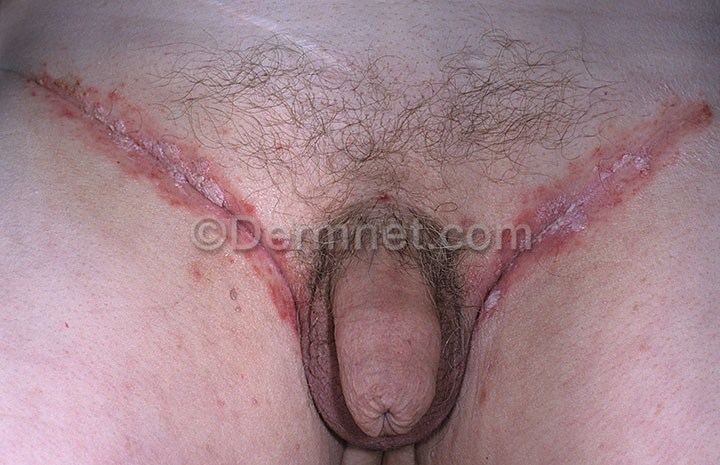
Disease: Tinea Ringworm Candidiasis and other Fungal Infections